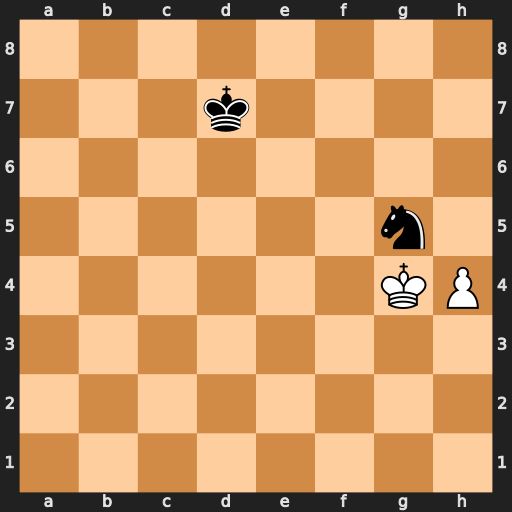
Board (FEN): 8/3k4/8/6n1/6KP/8/8/8
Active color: w
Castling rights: -
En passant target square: -
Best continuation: hxg5 Ke7 Kh5 Kf7 Kh6 Kg8 Kg6